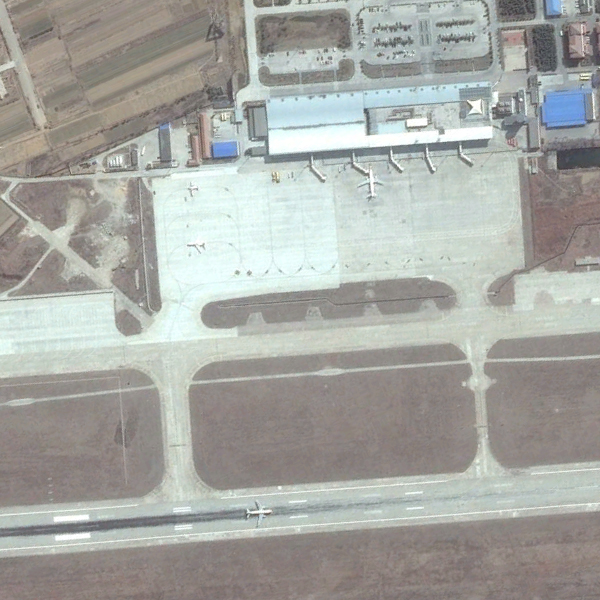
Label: Airport